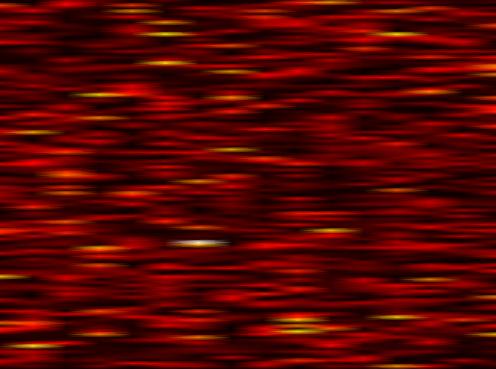
Label: FBMC